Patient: sex M, age 72
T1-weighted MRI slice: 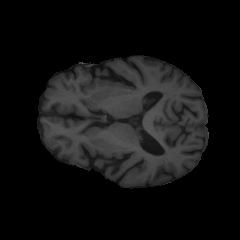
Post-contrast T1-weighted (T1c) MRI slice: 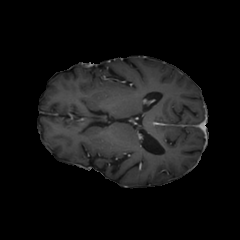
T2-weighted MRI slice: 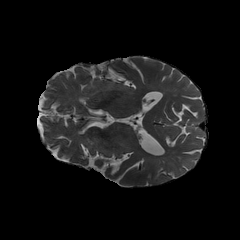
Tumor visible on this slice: no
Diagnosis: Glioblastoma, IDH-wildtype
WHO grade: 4